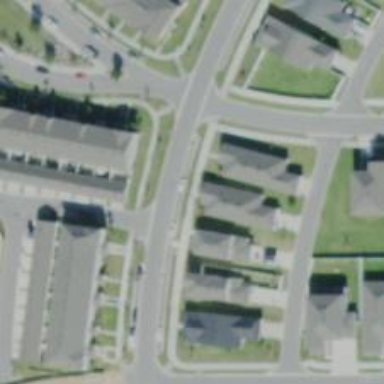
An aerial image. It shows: Footway in residential neighborhood.